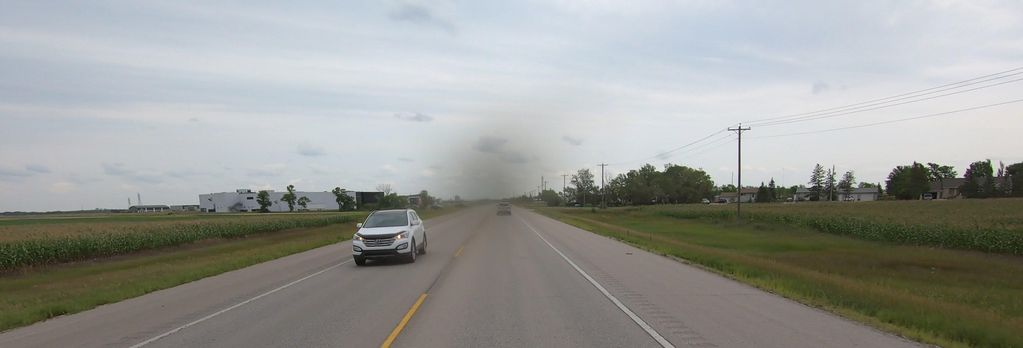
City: winnipeg